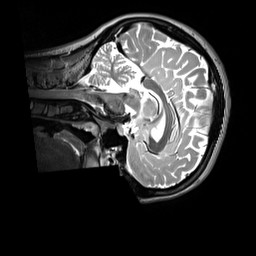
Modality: T2w
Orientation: sagittal
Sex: female
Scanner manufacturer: siemens
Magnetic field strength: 3 T
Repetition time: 3.2 s
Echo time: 0.409 s